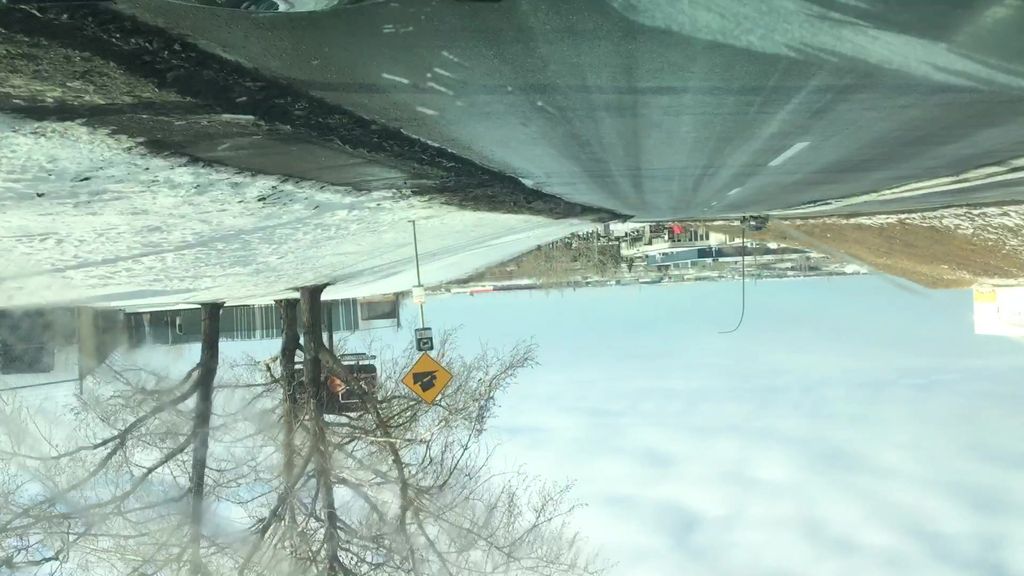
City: calgary